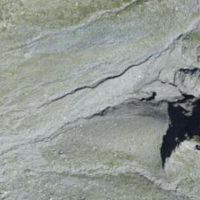
EUNIS habitat code: 48
Species observed at this site:
Pyrrhocorax graculus